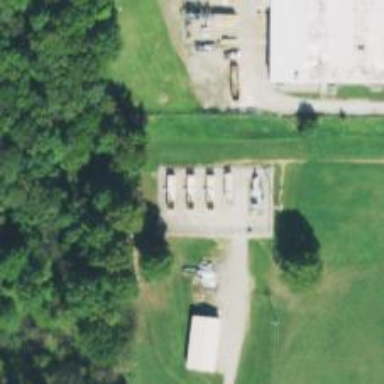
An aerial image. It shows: Generator for power supply.